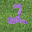
Label: 2